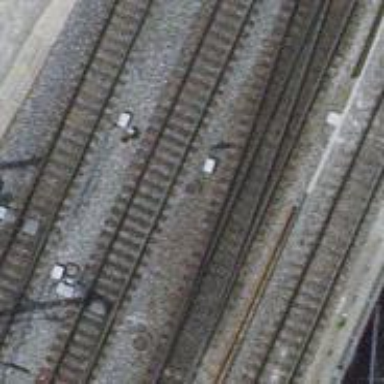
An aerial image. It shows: Railway bridge with single electrified track. It serves as siding with contact line for electrification.